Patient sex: M
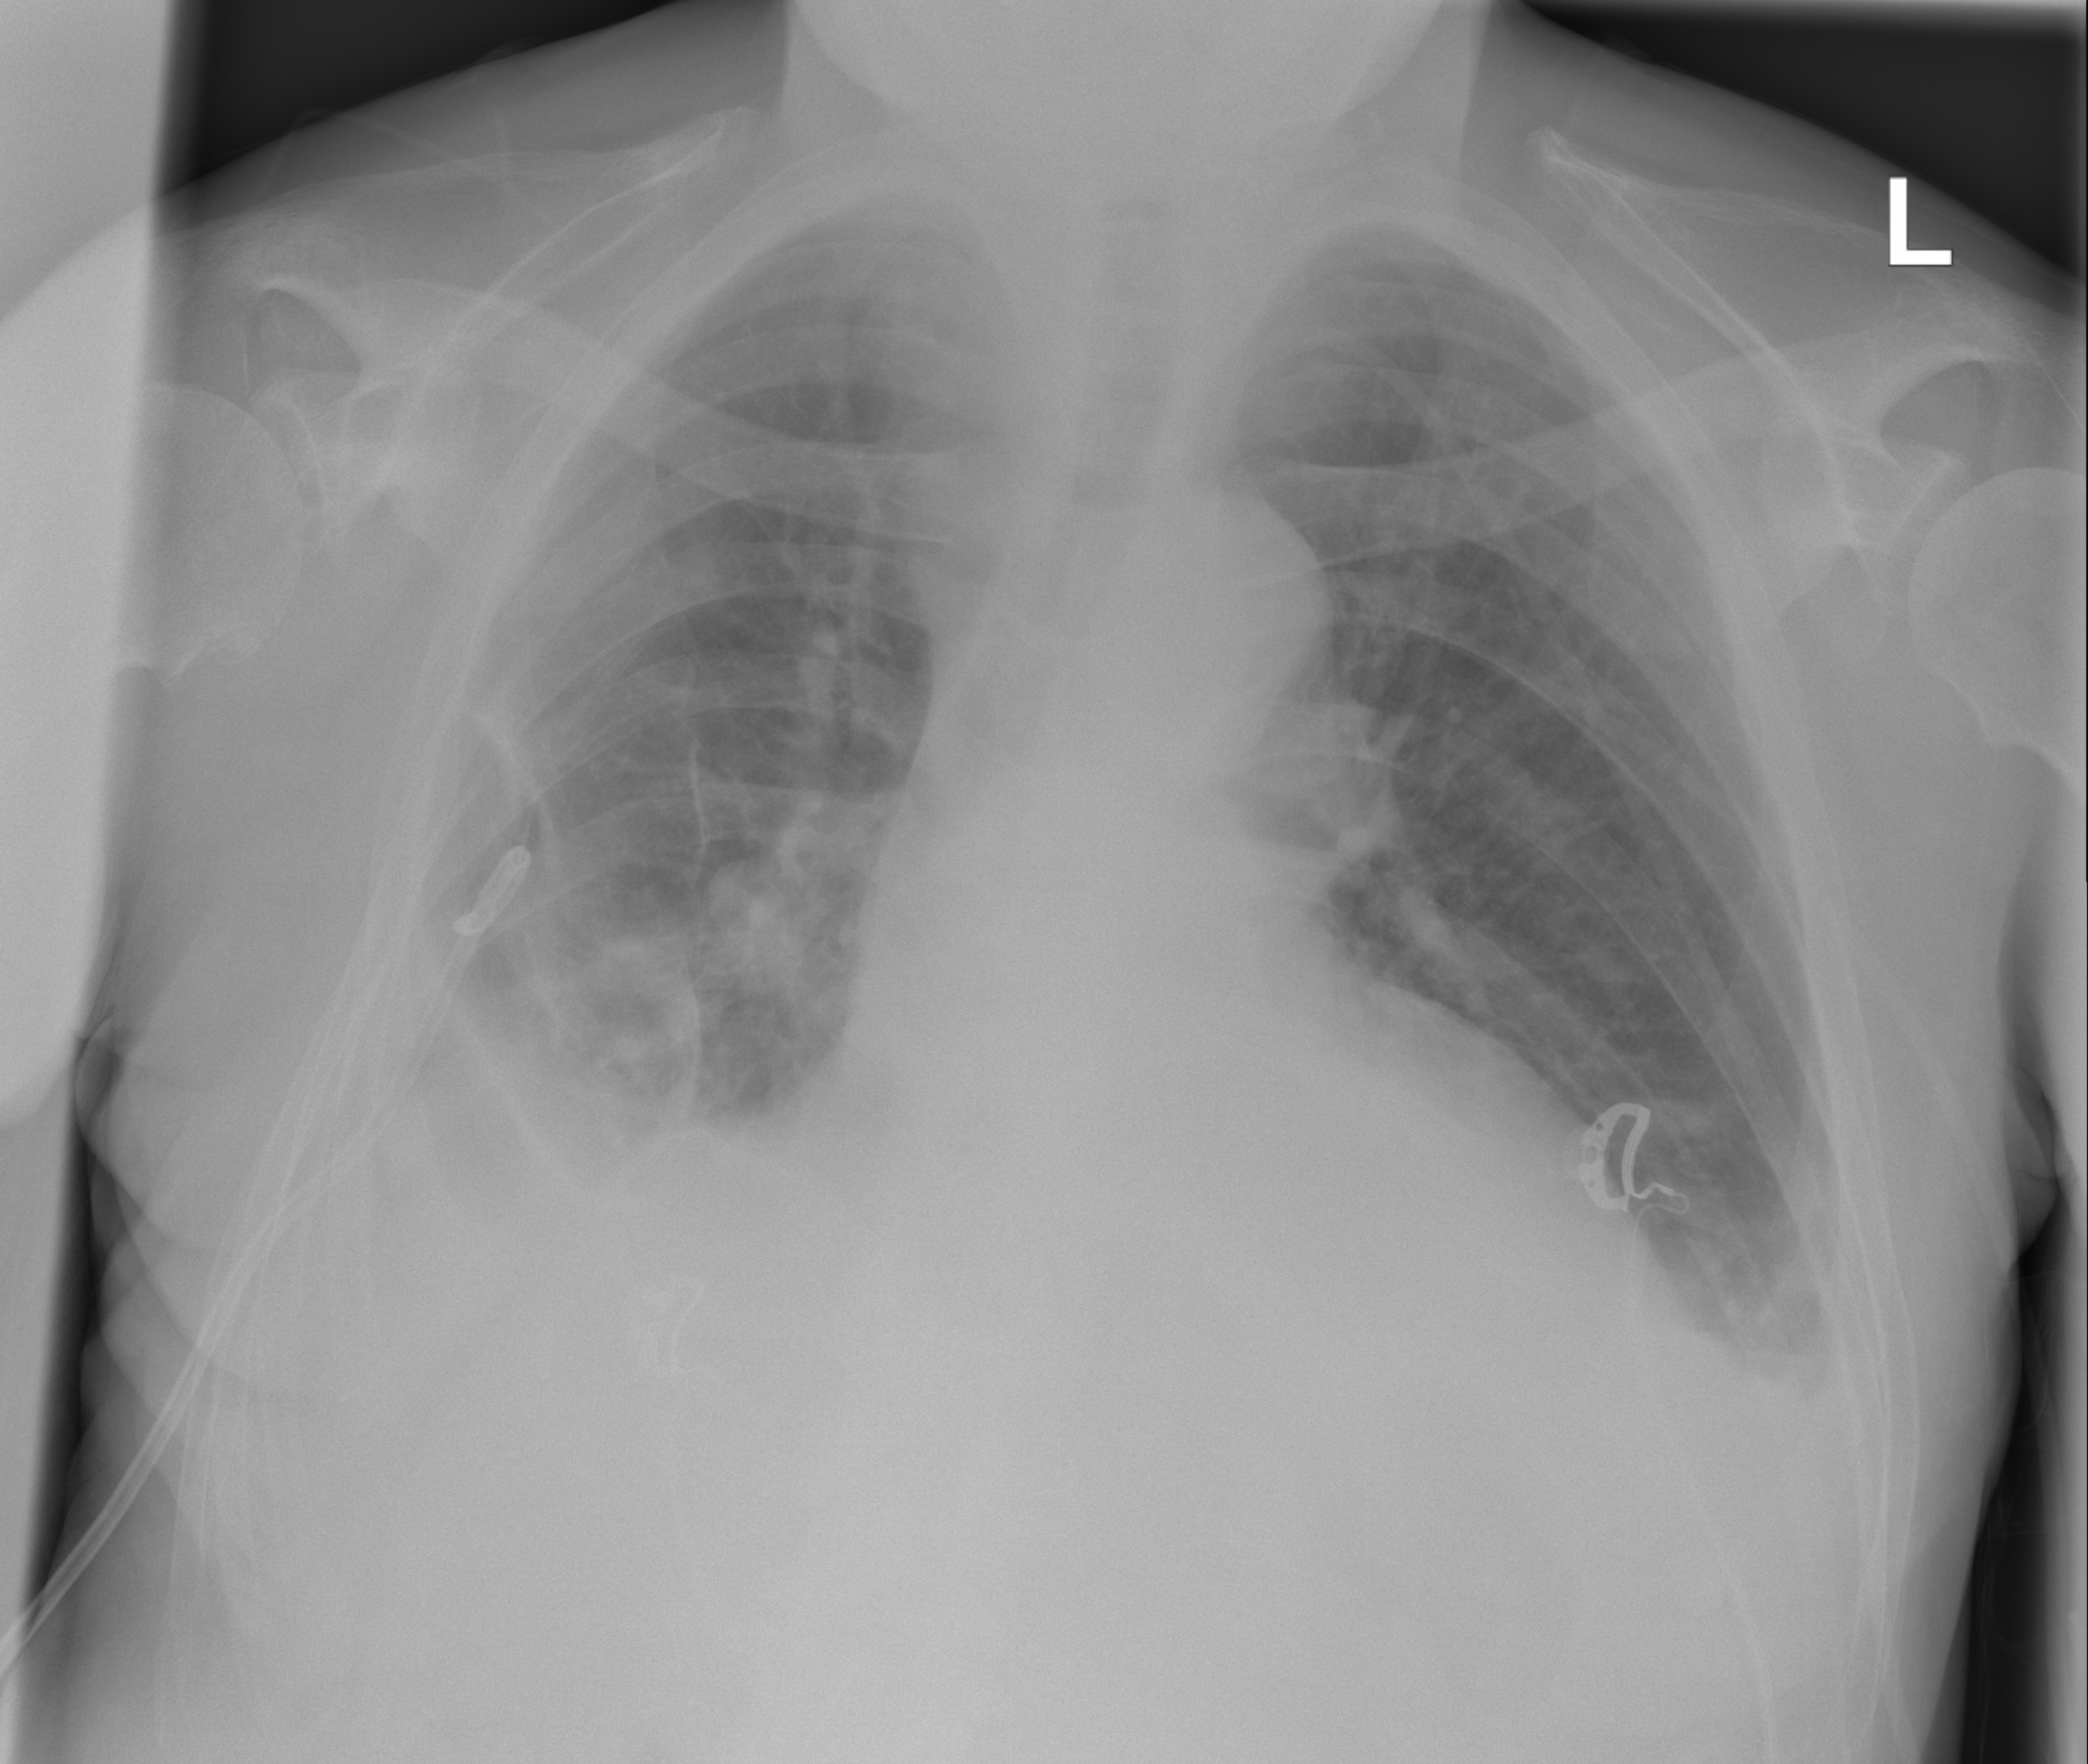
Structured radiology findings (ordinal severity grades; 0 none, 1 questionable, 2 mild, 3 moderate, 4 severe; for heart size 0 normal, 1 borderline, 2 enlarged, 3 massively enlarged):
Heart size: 2
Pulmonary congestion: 0
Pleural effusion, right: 3
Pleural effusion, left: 2
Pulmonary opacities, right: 0
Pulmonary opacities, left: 0
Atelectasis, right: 3
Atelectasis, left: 2